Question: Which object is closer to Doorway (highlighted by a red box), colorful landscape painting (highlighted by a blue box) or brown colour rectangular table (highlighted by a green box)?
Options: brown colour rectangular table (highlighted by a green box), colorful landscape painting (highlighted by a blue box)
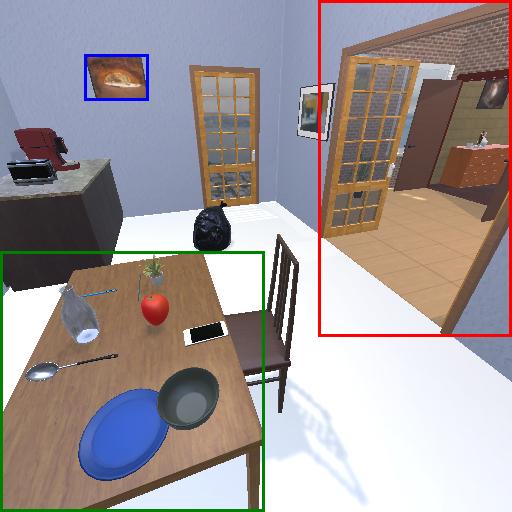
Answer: brown colour rectangular table (highlighted by a green box)